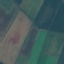
Land use / land cover: AnnualCrop